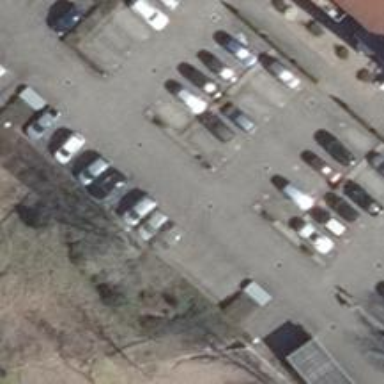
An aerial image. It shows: Parking area.